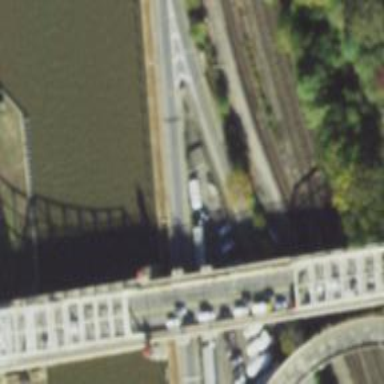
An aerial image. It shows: Man-made bridge.